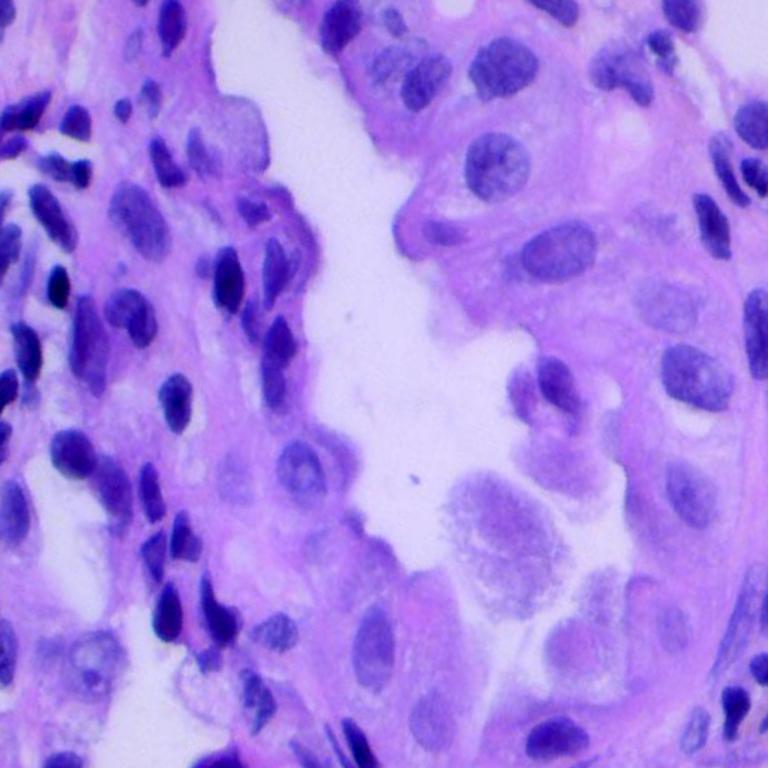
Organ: lung
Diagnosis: adenocarcinomas